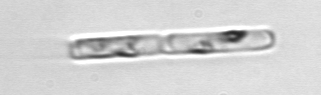
Label: Guinardia_delicatula